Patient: sex F, age 19
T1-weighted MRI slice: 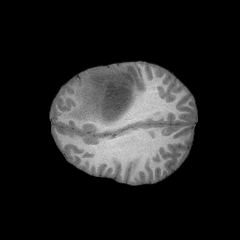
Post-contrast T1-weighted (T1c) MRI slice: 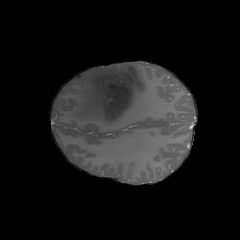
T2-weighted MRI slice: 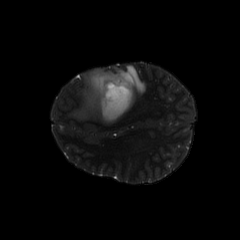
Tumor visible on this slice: yes
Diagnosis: Astrocytoma, IDH-mutant
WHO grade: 4